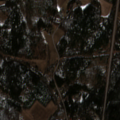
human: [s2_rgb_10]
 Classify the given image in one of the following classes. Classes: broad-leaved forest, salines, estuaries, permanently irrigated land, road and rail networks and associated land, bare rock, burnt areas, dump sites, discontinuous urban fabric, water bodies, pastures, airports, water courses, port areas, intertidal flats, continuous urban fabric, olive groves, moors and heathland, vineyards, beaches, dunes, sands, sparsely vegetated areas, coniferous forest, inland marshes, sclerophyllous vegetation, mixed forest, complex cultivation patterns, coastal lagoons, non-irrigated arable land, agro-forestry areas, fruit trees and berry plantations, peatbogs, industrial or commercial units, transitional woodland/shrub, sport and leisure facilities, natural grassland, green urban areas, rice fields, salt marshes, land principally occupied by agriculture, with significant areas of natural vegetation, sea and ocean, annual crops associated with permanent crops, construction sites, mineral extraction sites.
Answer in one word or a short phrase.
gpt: discontinuous urban fabric, land principally occupied by agriculture, with significant areas of natural vegetation, mixed forest